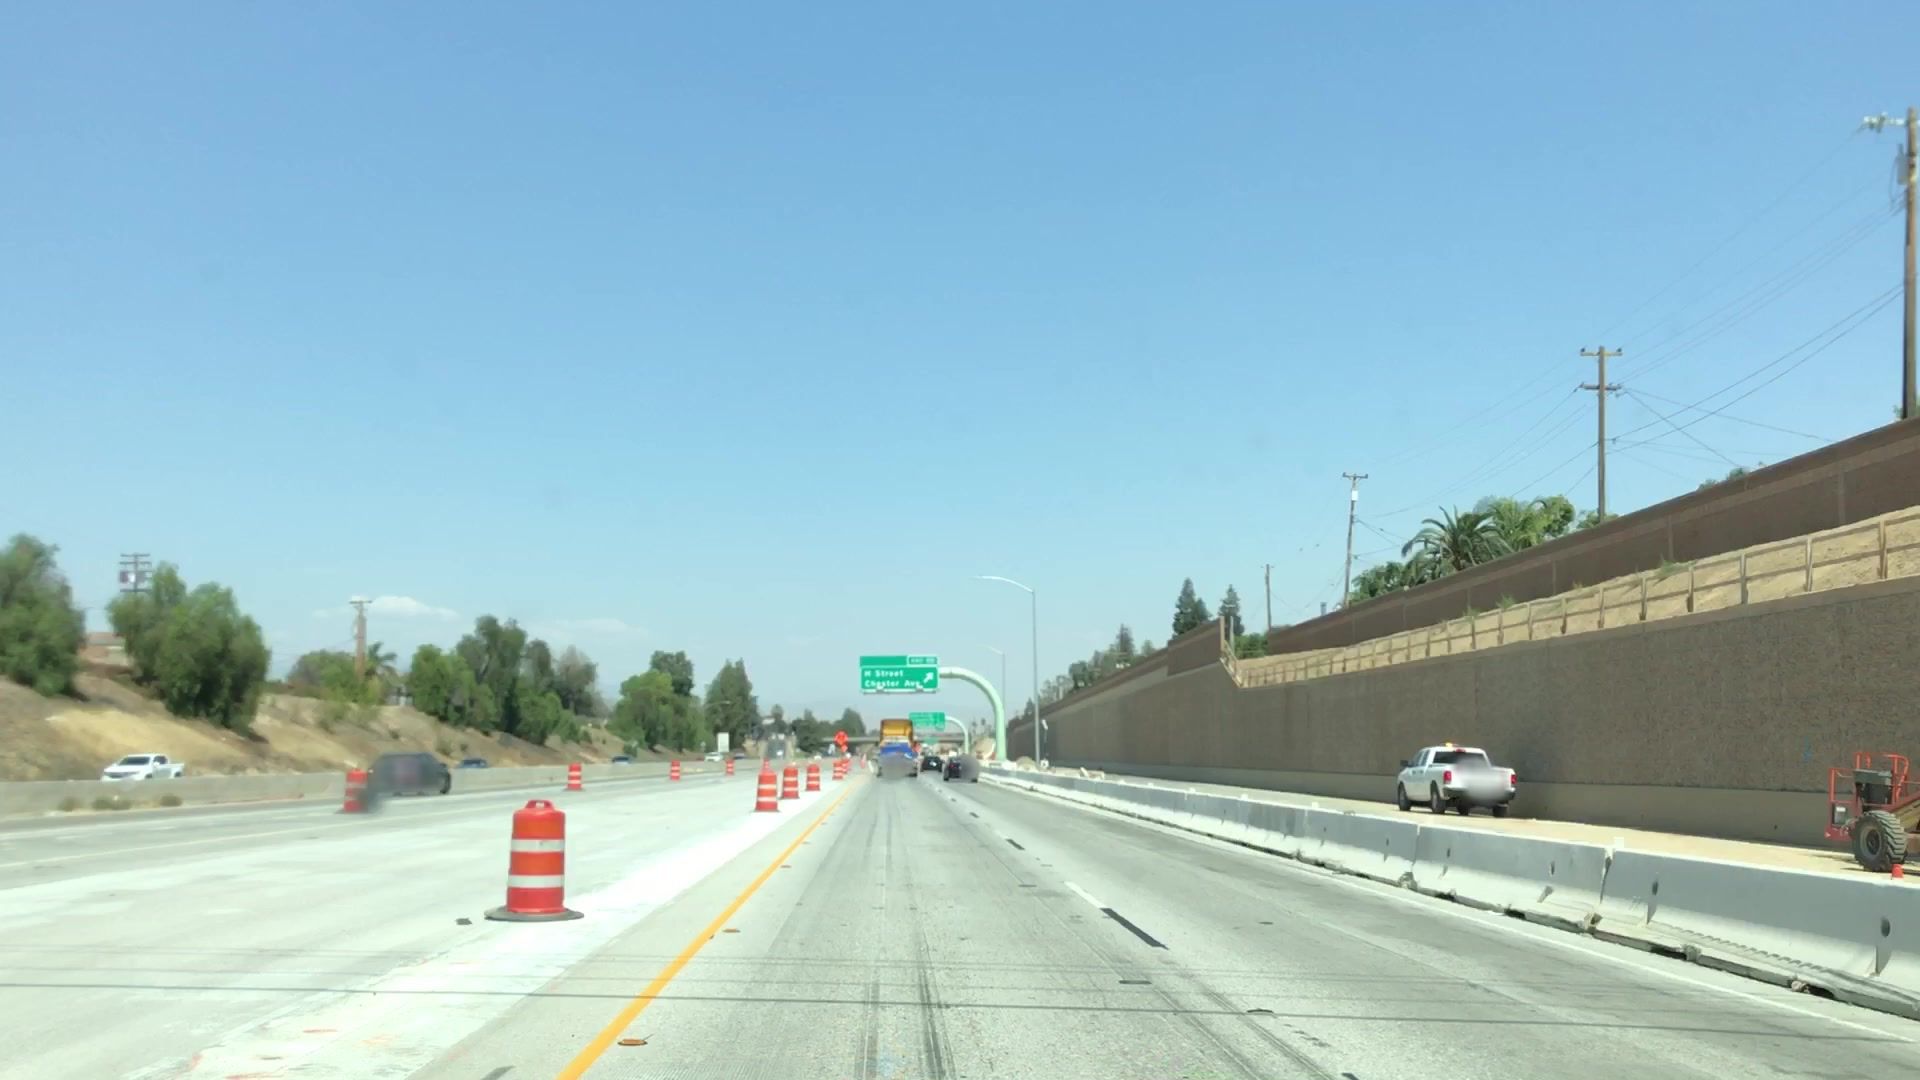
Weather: clear
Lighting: day
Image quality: good
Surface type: driving surface
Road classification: trunk_link, motorway_link
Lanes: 2
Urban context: urban centre
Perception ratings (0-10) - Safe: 0.77, Lively: 0.92, Beautiful: 1.45, Boring: 7.08, Depressing: 7.14, Wealthy: 0.59